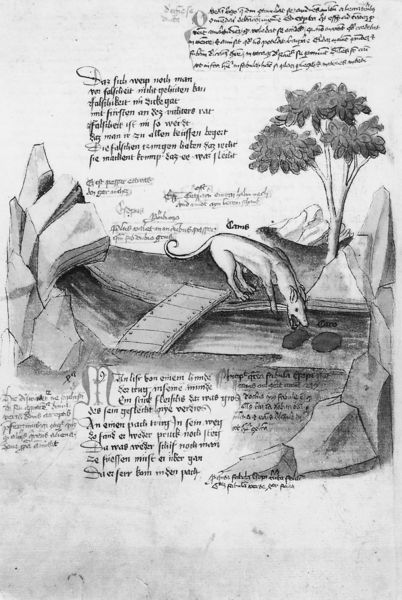
Titel: Sammelhandschrift
Künstler: Martinus Opifex
Standort: Herkunftsort: Regensburg (EU - D - B)
Institution: München, Bayerische Staatsbibliothek
Schlagwörter: baum, berg, blätter, felsen, gestein, laub, wasser, weiß, wolf, fluss, landschaft, ufer, grau, schwarz, zeichnung, hund, tier, trinken, geschichte, stein, steine, bach, natur, brücke, gewässer, schwanz, schrift, fels, grafik, strom, steg, deutsch, initialen, illustration, schwarzweiß, text, buchstaben, initiale, bleistift, laubbaum, mittelalter, miniatur, fraktur, verse, handschrift, latein, quelle, buchmalerei